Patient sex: M
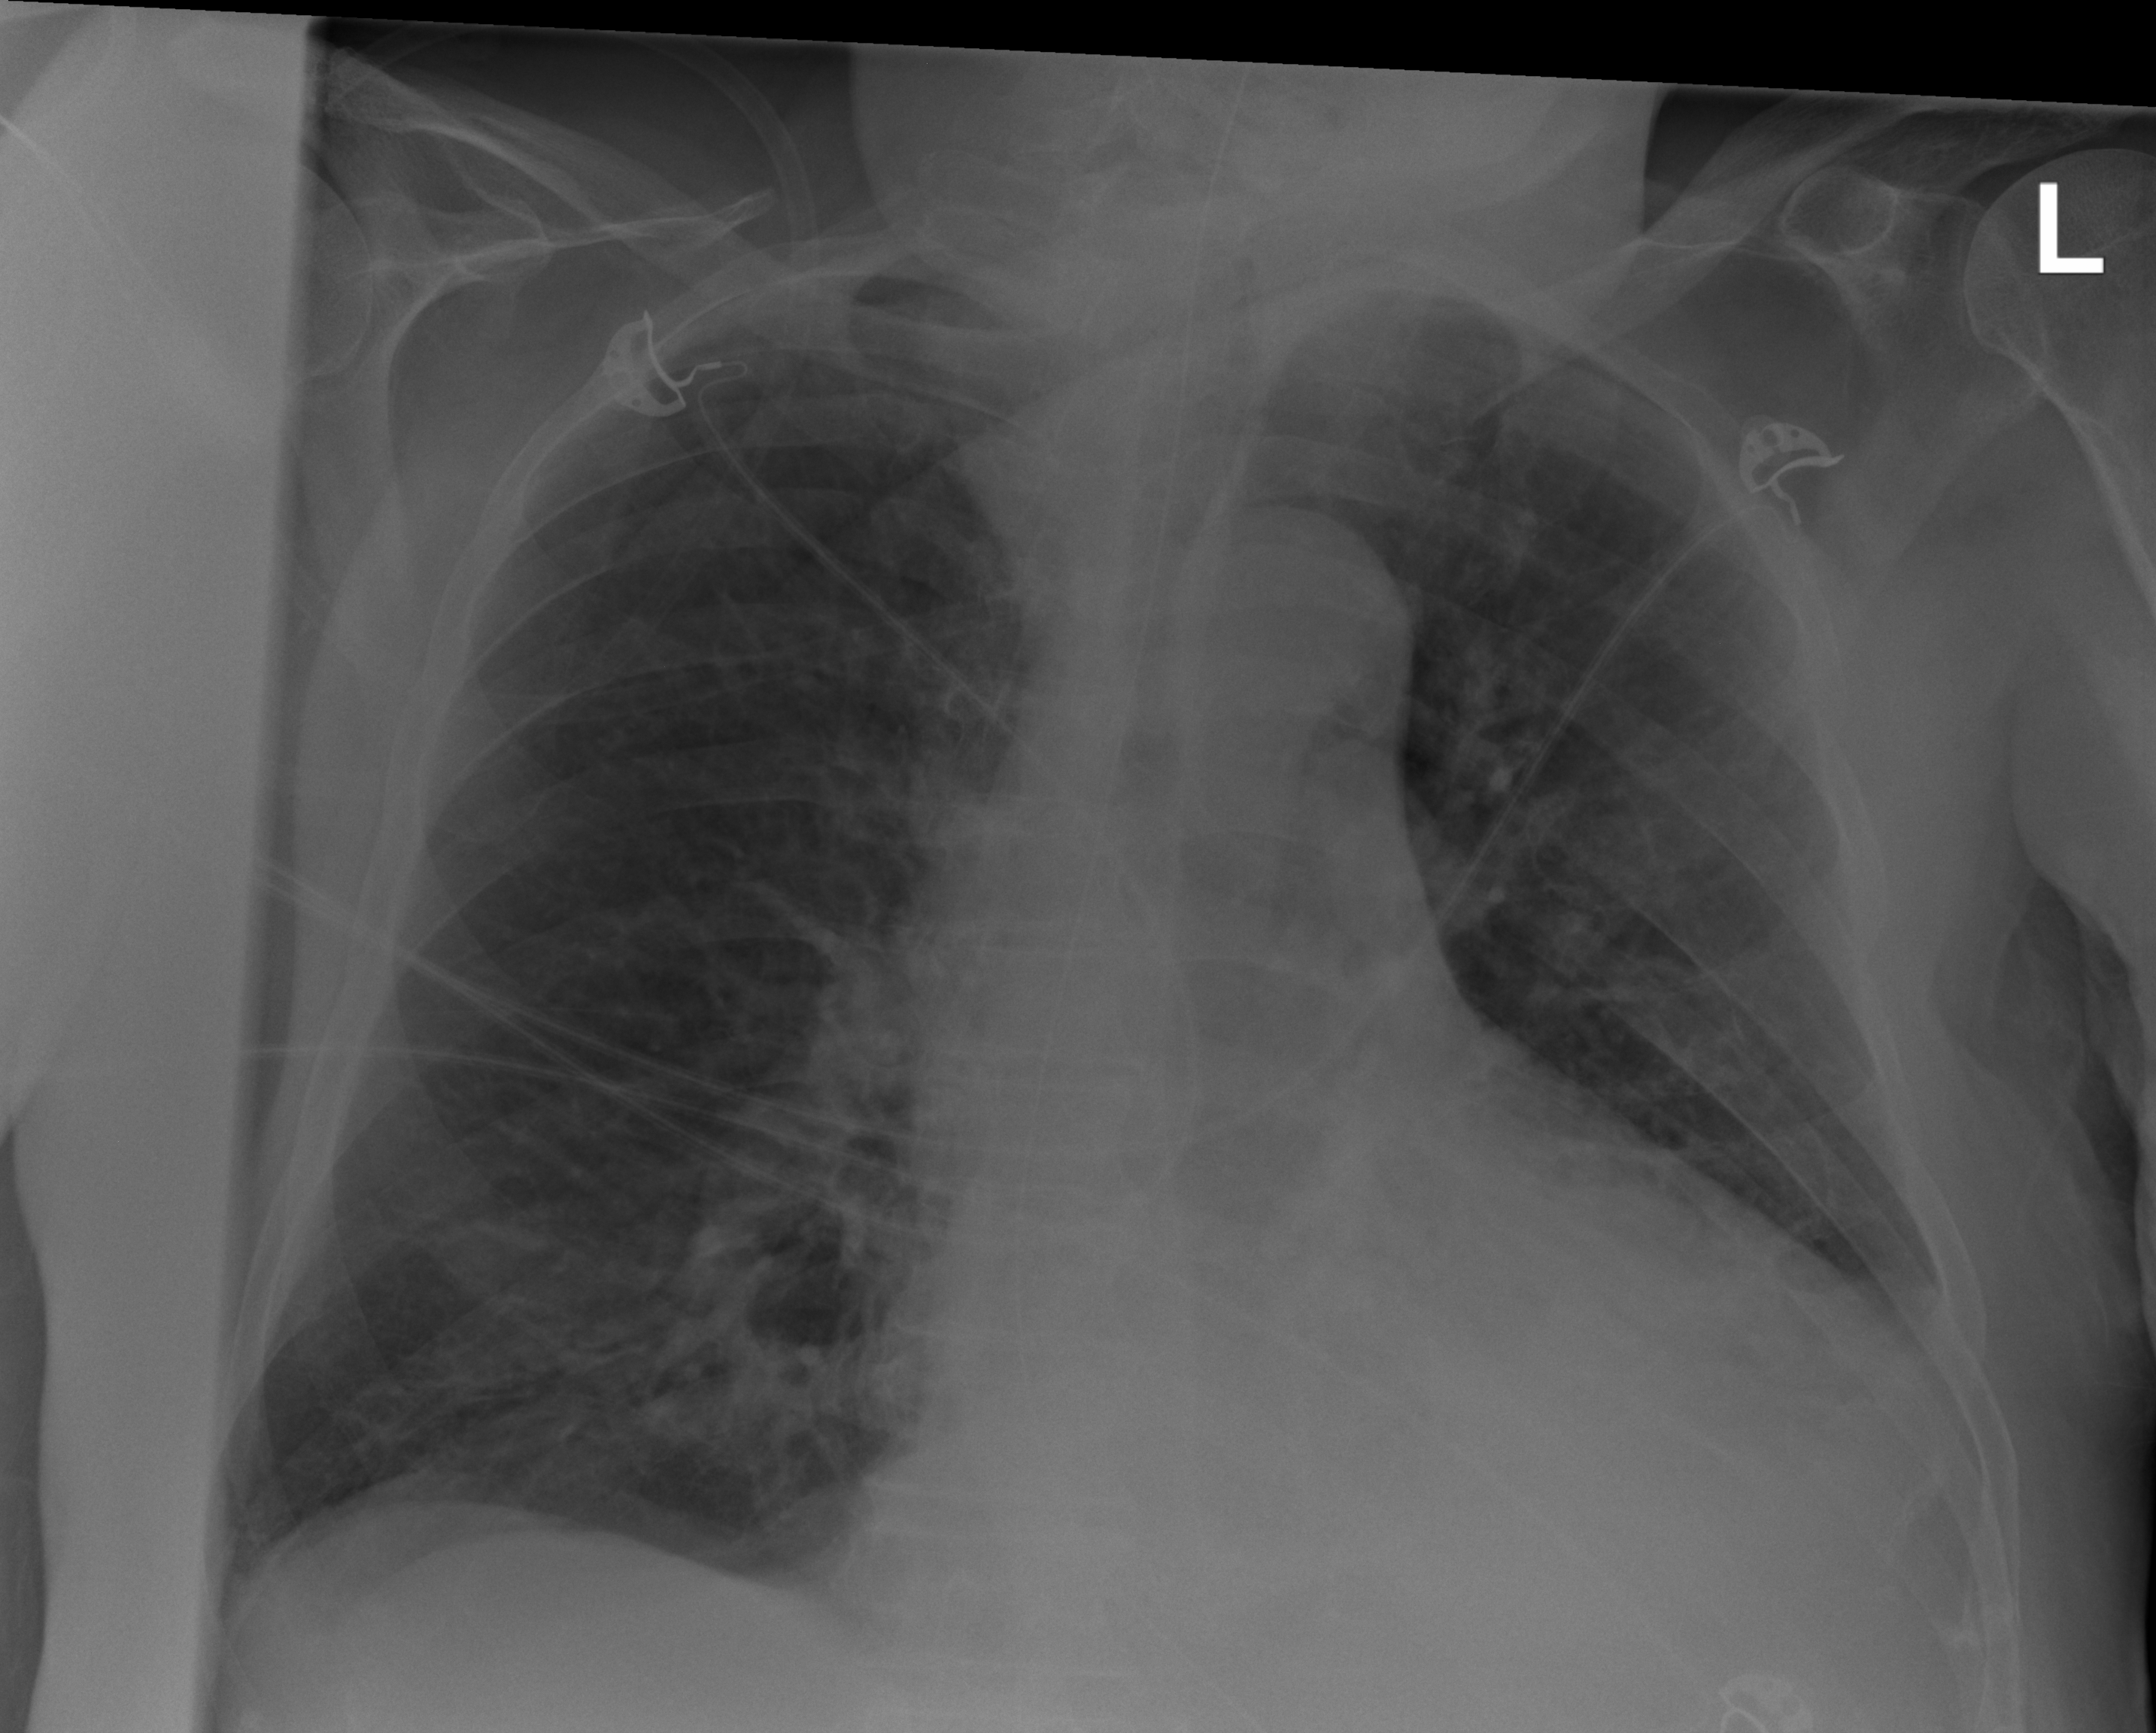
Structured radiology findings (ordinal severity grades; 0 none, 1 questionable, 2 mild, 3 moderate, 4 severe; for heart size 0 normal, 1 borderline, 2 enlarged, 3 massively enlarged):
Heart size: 3
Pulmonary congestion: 1
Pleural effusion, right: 0
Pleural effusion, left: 1
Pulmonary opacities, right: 2
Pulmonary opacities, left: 0
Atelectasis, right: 1
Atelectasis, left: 2